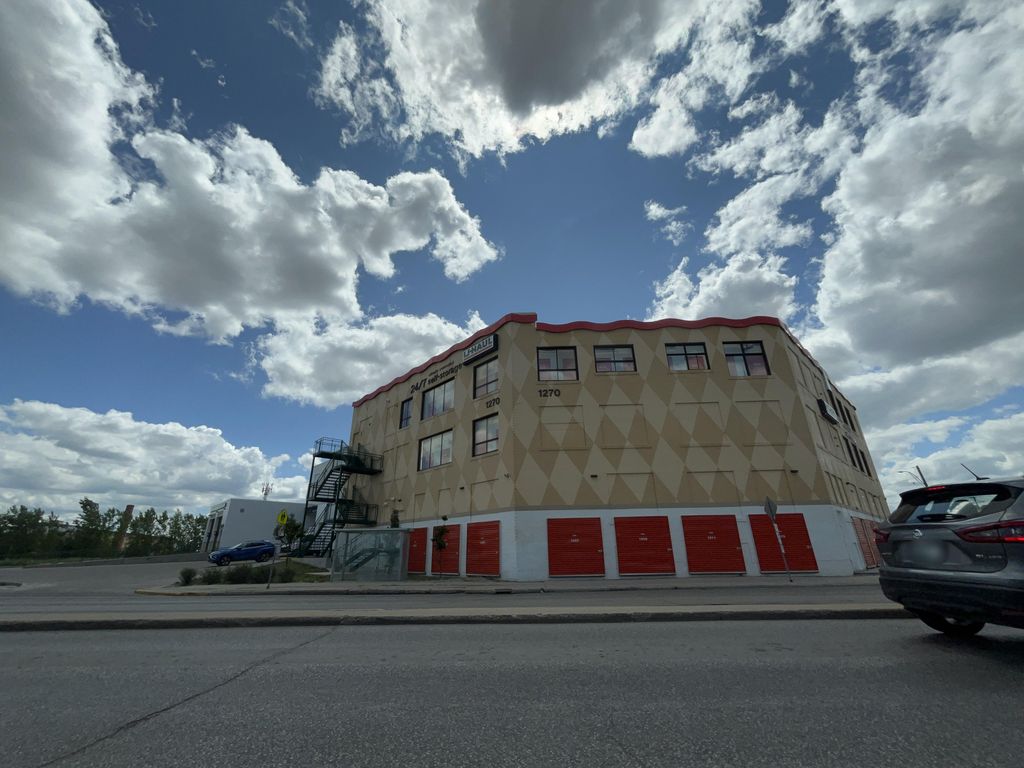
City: winnipeg